Question: I am trying to make the CoverFlow below appear like a Horizontal Gallery. The original file looks like this

There are three classes
1. the CoverFlow.class which extends a gallery public class CoverFlow extends Gallery {
private Camera mCamera = new Camera();
private int mMaxRotationAngle = 50;
private int mMaxZoom = -380;
private int mCoveflowCenter;
private boolean mAlphaMode = true;
private boolean mCircleMode = false;
public CoverFlow(Context context) {
super(context);
this.setStaticTransformationsEnabled(true);
}
public CoverFlow(Context context, AttributeSet attrs) {
super(context, attrs);
this.setStaticTransformationsEnabled(true);
}
public CoverFlow(Context context, AttributeSet attrs, int defStyle) {
super(context, attrs, defStyle);
this.setStaticTransformationsEnabled(true);
}
public int getMaxRotationAngle() {
return mMaxRotationAngle;
}
public void setMaxRotationAngle(int maxRotationAngle) {
mMaxRotationAngle = maxRotationAngle;
}
public boolean getCircleMode() {
return mCircleMode;
}
public void setCircleMode(boolean isCircle) {
mCircleMode = isCircle;
}
public boolean getAlphaMode() {
return mAlphaMode;
}
public void setAlphaMode(boolean isAlpha) {
mAlphaMode = isAlpha;
}
public int getMaxZoom() {
return mMaxZoom;
}
public void setMaxZoom(int maxZoom) {
mMaxZoom = maxZoom;
}
private int getCenterOfCoverflow() {
return (getWidth() - getPaddingLeft() - getPaddingRight()) / 2
+ getPaddingLeft();
}
private static int getCenterOfView(View view) {
return view.getLeft() + view.getWidth() / 2;
}
protected boolean getChildStaticTransformation(View child, Transformation t) {
final int childCenter = getCenterOfView(child);
final int childWidth = child.getWidth();
int rotationAngle = 0;
t.clear();
t.setTransformationType(Transformation.TYPE_MATRIX);
if (childCenter == mCoveflowCenter) {
transformImageBitmap((ImageView) child, t, 0);
} else {
rotationAngle = (int) (((float) (mCoveflowCenter - childCenter) / childWidth) * mMaxRotationAngle);
if (Math.abs(rotationAngle) > mMaxRotationAngle) {
rotationAngle = (rotationAngle < 0) ? -mMaxRotationAngle
: mMaxRotationAngle;
}
transformImageBitmap((ImageView) child, t, rotationAngle);
}
return true;
}
/**
* This is called during layout when the size of this view has changed. If
* you were just added to the view hierarchy, you're called with the old
* values of 0.
*
* @param w
* Current width of this view.
* @param h
* Current height of this view.
* @param oldw
* Old width of this view.
* @param oldh
* Old height of this view.
*/
protected void onSizeChanged(int w, int h, int oldw, int oldh) {
mCoveflowCenter = getCenterOfCoverflow();
super.onSizeChanged(w, h, oldw, oldh);
}
/**
* Transform the Image Bitmap by the Angle passed
*
* @param imageView
* ImageView the ImageView whose bitmap we want to rotate
* @param t
* transformation
* @param rotationAngle
* the Angle by which to rotate the Bitmap
*/
private void transformImageBitmap(ImageView child, Transformation t,
int rotationAngle) {
mCamera.save();
final Matrix imageMatrix = t.getMatrix();
final int imageHeight = child.getLayoutParams().height;
final int imageWidth = child.getLayoutParams().width;
final int rotation = Math.abs(rotationAngle);
mCamera.translate(0.0f, 0.0f, 100.0f);
// As the angle of the view gets less, zoom in
if (rotation <= mMaxRotationAngle) {
float zoomAmount = (float) (mMaxZoom + (rotation * 1.5));
mCamera.translate(0.0f, 0.0f, zoomAmount);
if (mCircleMode) {
if (rotation < 40)
mCamera.translate(0.0f, 155, 0.0f);
else
mCamera.translate(0.0f, (255 - rotation * 2.5f), 0.0f);
}
if (mAlphaMode) {
((ImageView) (child)).setAlpha((int) (255 - rotation * 2.5));
}
}
mCamera.rotateY(rotationAngle);
mCamera.getMatrix(imageMatrix);
imageMatrix.preTranslate(-(imageWidth ), -(imageHeight / 2));
imageMatrix.postTranslate((imageWidth ), (imageHeight / 2));
mCamera.restore();
}
}
The second class is my coverFlowActivity which is my class class
'''
public class CoverFlowActivity extends Activity {
/** Called when the activity is first created. */
@Override
public void onCreate(Bundle savedInstanceState) {
super.onCreate(savedInstanceState);
// setContentView(R.layout.main);
CoverFlow cf = new CoverFlow(this);
ImageAdapter ia = new ImageAdapter(this);
cf.setAdapter(ia);
cf.setAnimationDuration(1000);
setContentView(cf);
}
public class ImageAdapter extends BaseAdapter {
private int[] mImgs = {
R.drawable.img1,
R.drawable.img2,
R.drawable.img3,
R.drawable.img4,
R.drawable.img5,
R.drawable.img6,
R.drawable.img7,
R.drawable.img8
};
Context mContext;
public ImageAdapter(Context context) {
this.mContext = context;
}
@Override
public int getCount() {
return mImgs.length;
}
@Override
public Object getItem(int position) {
return position;
}
@Override
public long getItemId(int position) {
return mImgs[position];
}
@Override
public View getView(int position, View convertView, ViewGroup parent) {
ReflectionImage i = new ReflectionImage(mContext);
i.setImageResource(mImgs[position]);
i.setLayoutParams(new CoverFlow.LayoutParams(100, 100));
i.setScaleType(ImageView.ScaleType.CENTER_INSIDE);
BitmapDrawable drawable = (BitmapDrawable) i.getDrawable();
drawable.setAntiAlias(true);
return i;
}
public float getScale(boolean focused, int offset) {
return Math.max(0, 1f/(float)Math.pow(2, Math.abs(offset)));
}
}
}
'''
and the third activity is the reflected image below each image.
'''
public class ReflectionImage extends ImageView {
//Shi Fou Wei ReflectionMo Shi
private boolean mReflectionMode = true;
public ReflectionImage(Context context) {
super(context);
}
public ReflectionImage(Context context, AttributeSet attrs) {
super(context, attrs);
//Qu De Yuan Shi Tu Pian De bitmapBing Zhong Hua
Bitmap originalImage = ((BitmapDrawable)this.getDrawable()).getBitmap();
DoReflection(originalImage);
}
public ReflectionImage(Context context, AttributeSet attrs,
int defStyle) {
super(context, attrs, defStyle);
Bitmap originalImage = ((BitmapDrawable)this.getDrawable()).getBitmap();
DoReflection(originalImage);
}
public void setReflectionMode(boolean isRef) {
mReflectionMode = isRef;
}
public boolean getReflectionMode() {
return mReflectionMode;
}
//Tou Lan Liao ,Zhi Zhong Xie Liao setImageResource,He Gou Zao Han Shu Li Mian Gan Liao Tong Yang De Shi Qing
@Override
public void setImageResource(int resId) {
Bitmap originalImage = BitmapFactory.decodeResource(
getResources(), resId);
DoReflection(originalImage);
//super.setImageResource(resId);
}
private void DoReflection(Bitmap originalImage) {
final int reflectionGap = 4; //Yuan Shi Tu Pian He Fan She Tu Pian Zhong Jian De Jian Ju
int width = originalImage.getWidth();
int height = originalImage.getHeight();
//Fan Zhuan
Matrix matrix = new Matrix();
matrix.preScale(1, -1);
//reflectionImageJiu Shi Xia Mian Tou Ming De Na Bu Fen ,Ke Yi She Zhi Ta De Gao Du Wei Yuan Shi De 3/4,Zhe Yang Xiao Guo Hui Geng Hao Xie
Bitmap reflectionImage = Bitmap.createBitmap(originalImage, 0,
0, width, height, matrix, false);
//Chuang Jian Yi Ge Xin De bitmap,Gao Du Wei Yuan Lai De Liang Bei
Bitmap bitmapWithReflection = Bitmap.createBitmap(width, (height + height), Config.ARGB_8888);
Canvas canvasRef = new Canvas(bitmapWithReflection);
//Xian Hua Yuan Shi De Tu Pian
canvasRef.drawBitmap(originalImage, 0, 0, null);
//Hua Jian Ju
Paint deafaultPaint = new Paint();
canvasRef.drawRect(0, height, width, height + reflectionGap, deafaultPaint);
//Hua Bei Fan Zhuan Yi Hou De Tu Pian
canvasRef.drawBitmap(reflectionImage, 0, height + reflectionGap, null);
// Chuang Jian Yi Ge Jian Bian De Meng Ban Fang Zai Xia Mian Bei Fan Zhuan De Tu Pian Shang Mian
Paint paint = new Paint();
LinearGradient shader = new LinearGradient(0,
originalImage.getHeight(), 0, bitmapWithReflection.getHeight()
+ reflectionGap, 0x80ffffff, 0x00ffffff, TileMode.CLAMP);
// Set the paint to use this shader (linear gradient)
paint.setShader(shader);
// Set the Transfer mode to be porter duff and destination in
paint.setXfermode(new PorterDuffXfermode(Mode.DST_IN));
// Draw a rectangle using the paint with our linear gradient
canvasRef.drawRect(0, height, width, bitmapWithReflection.getHeight()
+ reflectionGap, paint);
//Diao Yong ImageViewZhong De setImageBitmap
this.setImageBitmap(bitmapWithReflection);
}
}
'''
I want to make it appears like a gallery that is all images must have four dp margin and appear like the center image without any effects. Can someone please help me to achieve this.
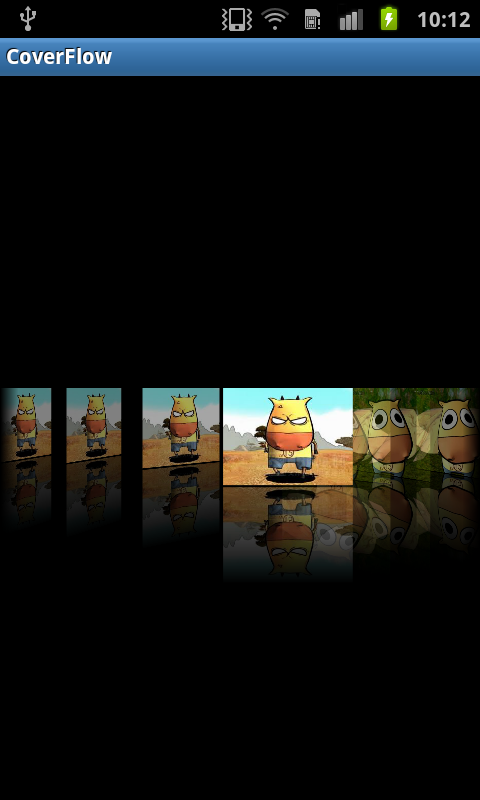
Answer: Please try this:
'''
private int mMaxRotationAngle = 0;
'''
and
'''
CoverFlow cf = new CoverFlow(this);
cf.setSpacing(-30);
'''
in the 'CoverFlowActivity'